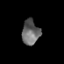
Tissue: prostate
Cell type: T cells
Senescence score: 0.2541
Nuclear area (px): 426
Mean DAPI intensity: 103.946